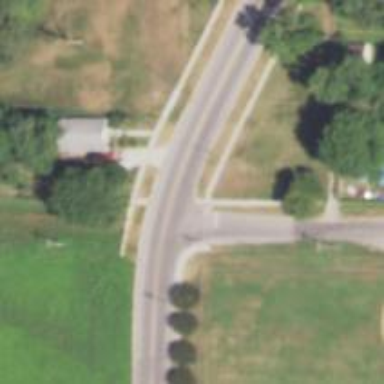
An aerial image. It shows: Solid crossing edge road marking.